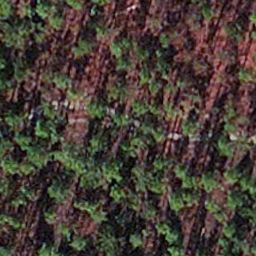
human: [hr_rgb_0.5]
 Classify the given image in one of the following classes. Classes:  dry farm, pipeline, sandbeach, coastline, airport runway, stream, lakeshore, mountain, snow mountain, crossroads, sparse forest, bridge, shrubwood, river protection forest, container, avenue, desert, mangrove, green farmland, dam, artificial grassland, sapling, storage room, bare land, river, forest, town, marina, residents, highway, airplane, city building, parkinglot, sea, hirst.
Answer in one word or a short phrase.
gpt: sapling